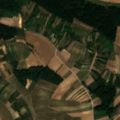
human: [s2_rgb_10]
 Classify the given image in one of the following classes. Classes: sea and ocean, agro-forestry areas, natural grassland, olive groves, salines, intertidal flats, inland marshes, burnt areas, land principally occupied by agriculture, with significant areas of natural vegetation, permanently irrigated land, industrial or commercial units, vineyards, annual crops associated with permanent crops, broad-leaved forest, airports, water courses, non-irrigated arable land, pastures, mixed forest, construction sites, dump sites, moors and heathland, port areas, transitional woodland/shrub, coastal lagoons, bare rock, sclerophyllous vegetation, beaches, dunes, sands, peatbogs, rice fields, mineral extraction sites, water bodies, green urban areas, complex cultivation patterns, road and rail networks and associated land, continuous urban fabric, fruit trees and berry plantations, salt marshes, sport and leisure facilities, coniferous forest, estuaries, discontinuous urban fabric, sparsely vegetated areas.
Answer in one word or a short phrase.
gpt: non-irrigated arable land, vineyards, land principally occupied by agriculture, with significant areas of natural vegetation, broad-leaved forest